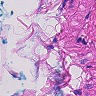
Metastatic tissue present: no